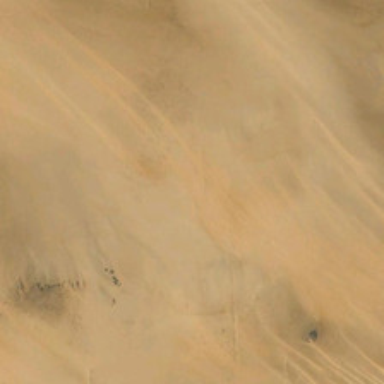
It is a large piece of yellow desert .